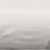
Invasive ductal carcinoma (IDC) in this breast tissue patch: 0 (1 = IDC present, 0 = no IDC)